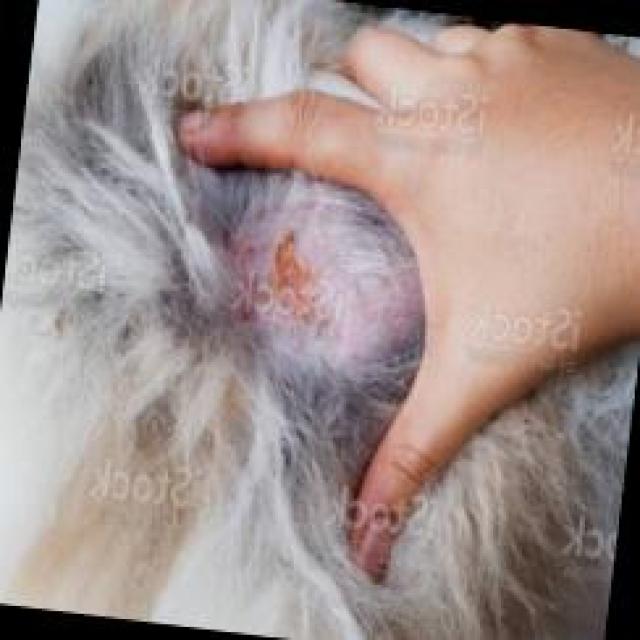
Canine fungal skin infection — characterized by alopecia, scaling, crusting, and circular lesions. Common agents include Malassezia and Candida species.